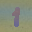
Label: 1